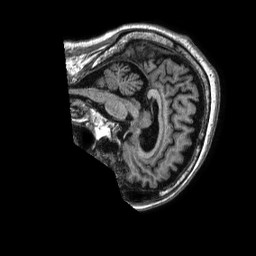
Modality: T1w
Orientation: sagittal
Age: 81
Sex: female
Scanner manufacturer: philips
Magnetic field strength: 1.5 T
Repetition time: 0.008328 s
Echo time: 0.003824 s